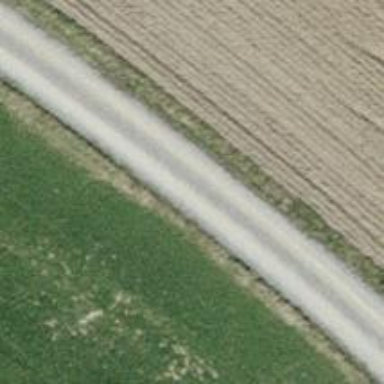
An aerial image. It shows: Pebblestone track with grade2 quality.